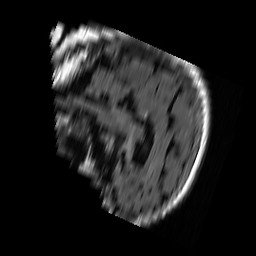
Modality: FLAIR
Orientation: sagittal
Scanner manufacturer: ge
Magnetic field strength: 1.5 T
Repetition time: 8.002 s
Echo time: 0.1336 s